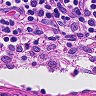
Metastatic tissue present: no